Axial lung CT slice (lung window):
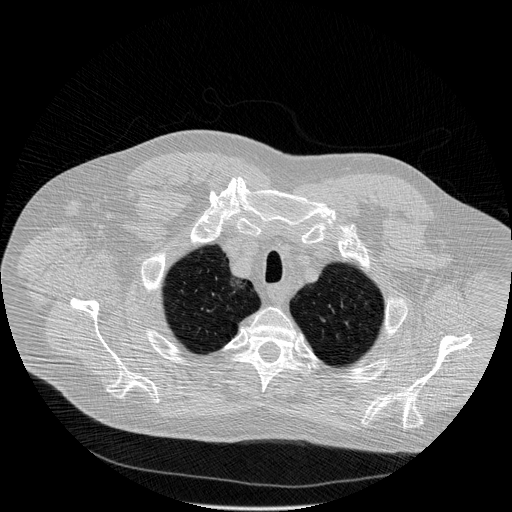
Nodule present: no